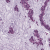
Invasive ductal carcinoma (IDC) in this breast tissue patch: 1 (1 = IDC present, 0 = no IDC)